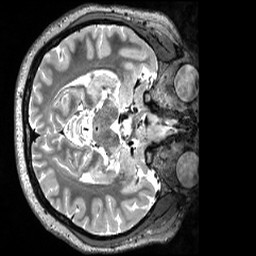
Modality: T2w
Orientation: axial
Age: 30
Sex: female
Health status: ill
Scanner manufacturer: siemens
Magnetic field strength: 3 T
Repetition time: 3.2 s
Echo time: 0.563 s